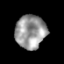
Tissue: prostate
Cell type: T cells
Senescence score: 0.3482
Nuclear area (px): 996
Mean DAPI intensity: 154.723